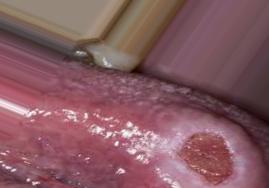
Condition: Mouth Ulcer